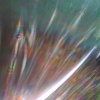
Label: sunburn